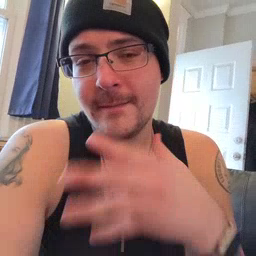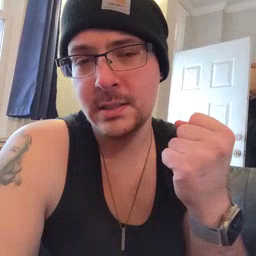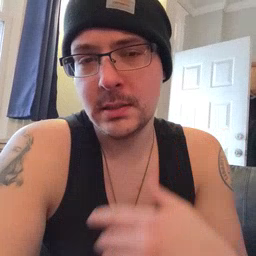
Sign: fast